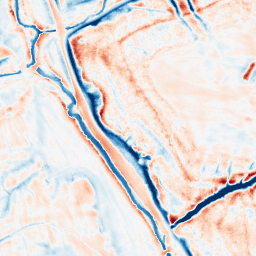
Category: edge_preserving
Decomposition family: bilateral
Decomposition parameters: d: 21
sigma_color: 150
sigma_space: 25
Upsampling method: bicubic_3x
Upsampling parameters: scale: 3
Upsampling scale: 3